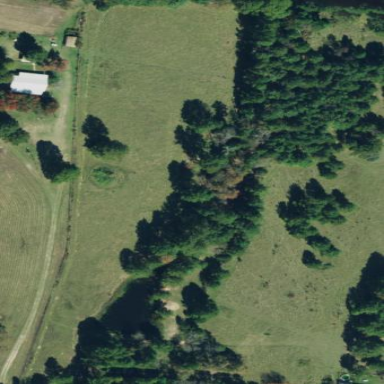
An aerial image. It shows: Woodland with evergreen needle-leaved trees.